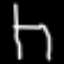
Label: chair